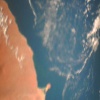
Label: water